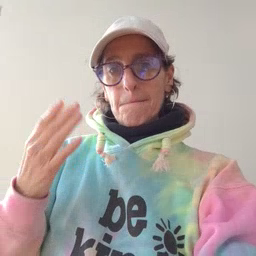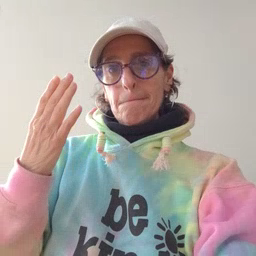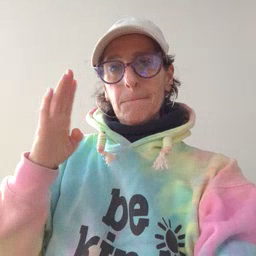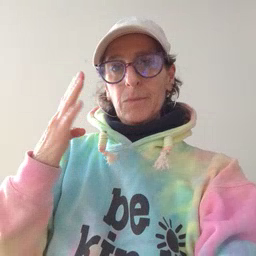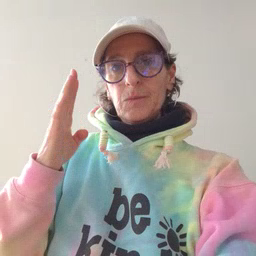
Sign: blue